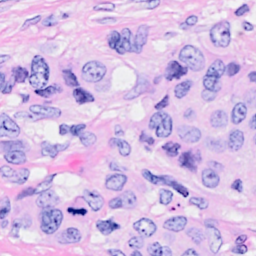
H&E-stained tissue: Breast